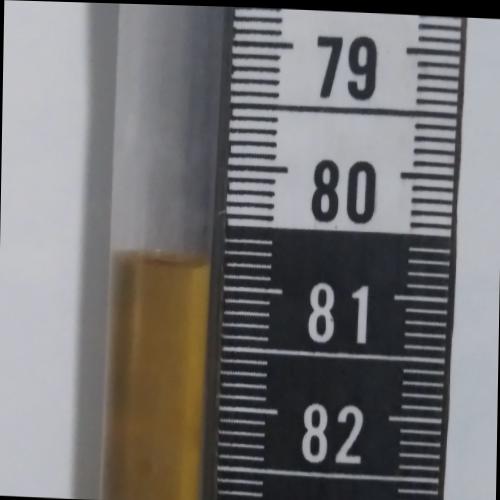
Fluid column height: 80.8 cm